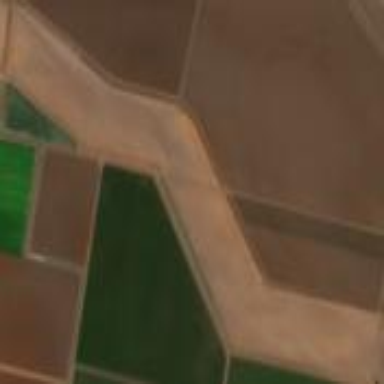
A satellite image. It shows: Farmland with furrow irrigation.